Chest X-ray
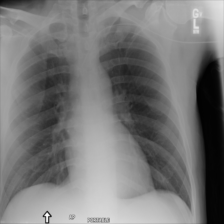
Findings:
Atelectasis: negative
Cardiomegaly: negative
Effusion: negative
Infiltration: negative
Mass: negative
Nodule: negative
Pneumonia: negative
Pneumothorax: negative
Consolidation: negative
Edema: negative
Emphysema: negative
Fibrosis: negative
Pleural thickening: negative
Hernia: negative